Question: I am attempting to use R to generate a random study design where half of the participants are randomly assigned to "Treatement 1" and the other half are assigned to "Treatment 2". However, because half of the subjects are male and half are female and I also want to ensure that an equal number of males and females are exposed to each treatment, half of the males and females should be assigned to "Treatment 1" and the remaining half should be assigned to "Treatment 2".
There are two complications to this design: (1) This is a yearlong study and the assignment of participants to treatment must occur on a daily basis; and (2) Each participant must be exposed to "Treatment 1" a minimum 10 times in a 28 day period.
Is this even possible to automate this in the R interface? I assume so, but I think my beginner status as an R programmer prohibits me from finding the solution on my own. I have been struggling for days to figure out how to actualize this, and have looked through many similar-sounding posts on this site that were not able to be successfully applied here. I am hoping someone out there knows some tricks that could help me get unstuck in solving this problem, any advice would be greatly appreciated!
'''
# There are 16 participants
p <- c("P01", "P02", "P03", "P04", "P05", "P06", "P07", "P08", "P09", "P10", "P11", "P12", "P13", "P14", "P15", "P16")
# Half are male and half are female
g <- c(rep("M", 8), rep("F", 8))
# I make a dataframe but this may not be necessary
df <- cbind.data.frame(p,g)
# There are 365 days in one year
d <- seq(1,365,1)
'''
...unfortunately, I am not sure how to proceed from here.
I am envisioning something approximate to this table as the outcome:

Basically there is a column for each participant and a row for each day. Associated with each day is an assignment to either Treatment 1 (T1) or Treatment 2 (T2), with 4 of the 8 males and 4 of the 8 females being assigned to T1 and the remainder to T2. These treatments are reassigned every day for 1 year. Not depicted in this chart is the need for each participant to be exposed to T1 at least 10 times in a 28-day period. The table does not have to look like that if something else makes more sense!
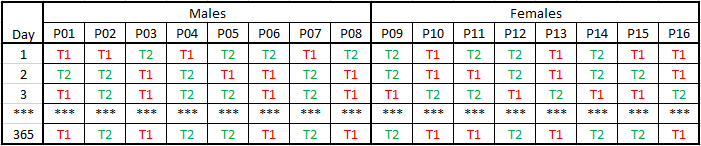
Answer: Consider splitting data frame by and with 'by', then run enough samples with 'replicate' at 100 times to pick one of several where treatments are balanced:
'''
df <- merge(data.frame(participant = p, gender = g),
data.frame(days = seq(1,365)),
by=NULL)
'''
'''
df_list <- by(df, list(df$gender, df$days), function(sub){
t <- replicate(100, { # RUN 100 REPETITIONS OF EXPRESSION
s <- sample(c("T1", "T2"), size=nrow(sub), replace=TRUE) # SAMPLE "T1" AND "T2" BY SIZE OF SUBSET
s[ sum(s == "T1") == sum(s == "T2") ] # FILTER TO EQUAL TREATMENTS
})
t <- Filter(length, t)[[1]] # SELECT FIRST OF SEVERAL NON-EMPTY RETURNS
transform(sub, treatment = t) # ASSIGN RESULT TO NEW COLUMN
})
# BIND DATA FRAMES AND RESET ROW.NAMES
final_df <- data.frame(do.call(rbind.data.frame, df_list), row.names=NULL)
'''
Day 1
'''
head(final_df, 16)
# participant gender days treatment
# 1 P09 F 1 T1
# 2 P10 F 1 T2
# 3 P11 F 1 T2
# 4 P12 F 1 T1
# 5 P13 F 1 T2
# 6 P14 F 1 T2
# 7 P15 F 1 T1
# 8 P16 F 1 T1
# 9 P01 M 1 T1
# 10 P02 M 1 T1
# 11 P03 M 1 T2
# 12 P04 M 1 T2
# 13 P05 M 1 T2
# 14 P06 M 1 T1
# 15 P07 M 1 T1
# 16 P08 M 1 T2
'''
Day 365
'''
tail(final_df, 16)
# participant gender days treatment
# 5825 P09 F 365 T2
# 5826 P10 F 365 T2
# 5827 P11 F 365 T1
# 5828 P12 F 365 T2
# 5829 P13 F 365 T1
# 5830 P14 F 365 T2
# 5831 P15 F 365 T1
# 5832 P16 F 365 T1
# 5833 P01 M 365 T1
# 5834 P02 M 365 T2
# 5835 P03 M 365 T1
# 5836 P04 M 365 T2
# 5837 P05 M 365 T2
# 5838 P06 M 365 T2
# 5839 P07 M 365 T1
# 5840 P08 M 365 T1
'''
---
Ideally, for analytical purposes you should keep data in long format (i.e., <URL>. But if needing wide format consider 'reshape' with helper and cleanup processing:
'''
# HELPER OBJECTS
final_df$participant_gender <- with(final_df, paste0(participant, gender))
new_names <- paste0(p, g)
# RESHAPE WIDE
wide_df <- reshape(final_df, v.names = "treatment", timevar = "participant_gender",
idvar="days", drop = c("gender", "participant"),
new.row.names = 1:365, direction = "wide")
# RENAME AND RE-ORDER COLUMNS
names(wide_df) <- gsub("treatment.", "", names(wide_df))
wide_df <- wide_df[c("days", new_names)]
head(wide_df)
# days P01M P02M P03M P04M P05M P06M P07M P08M P09F P10F P11F P12F P13F P14F P15F P16F
# 1 1 T1 T1 T2 T2 T2 T1 T1 T2 T1 T2 T2 T1 T2 T2 T1 T1
# 2 2 T1 T1 T2 T1 T2 T1 T2 T2 T1 T2 T2 T1 T2 T2 T1 T1
# 3 3 T1 T1 T2 T1 T1 T2 T2 T2 T1 T2 T2 T2 T1 T2 T1 T1
# 4 4 T1 T1 T1 T2 T2 T2 T1 T2 T2 T1 T1 T2 T2 T1 T1 T2
# 5 5 T1 T1 T2 T1 T2 T2 T1 T2 T1 T1 T2 T1 T2 T2 T1 T2
# 6 6 T2 T1 T1 T1 T2 T2 T1 T2 T2 T2 T2 T1 T2 T1 T1 T1
'''